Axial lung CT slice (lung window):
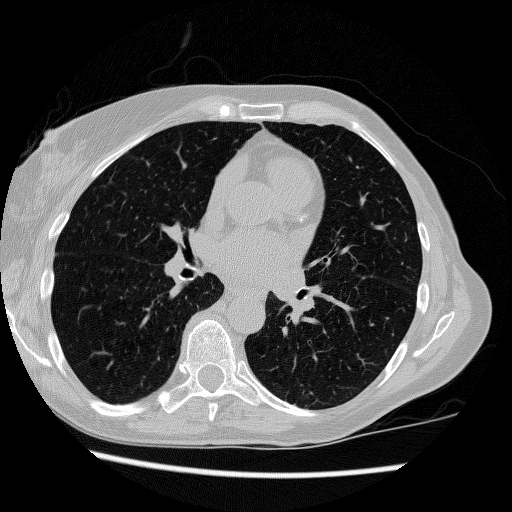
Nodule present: no